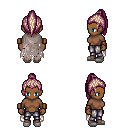
a pixel art fantasy rpg character, female body template, human, dark skin, gray tattered cape, metal pants, white blonde long topknot hairstyle, leather bracers, white slippers, four views (front, back, left, right), 2x2 character sprite sheet, small pixel art, hard edges, no anti-aliasing